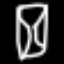
Label: hourglass